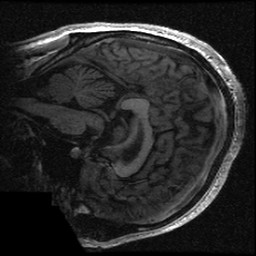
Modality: T1w
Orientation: sagittal
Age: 24
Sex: male